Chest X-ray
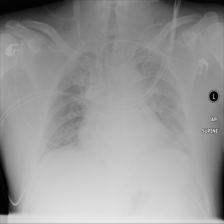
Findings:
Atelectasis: negative
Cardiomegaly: negative
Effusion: negative
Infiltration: negative
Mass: negative
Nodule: negative
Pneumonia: negative
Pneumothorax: negative
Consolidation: negative
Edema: negative
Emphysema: negative
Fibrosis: negative
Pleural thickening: negative
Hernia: negative